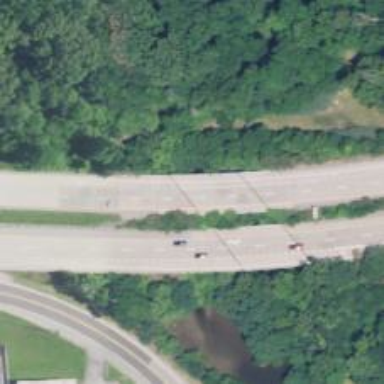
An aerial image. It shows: Primary highway bridge that is also expressway.